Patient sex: M
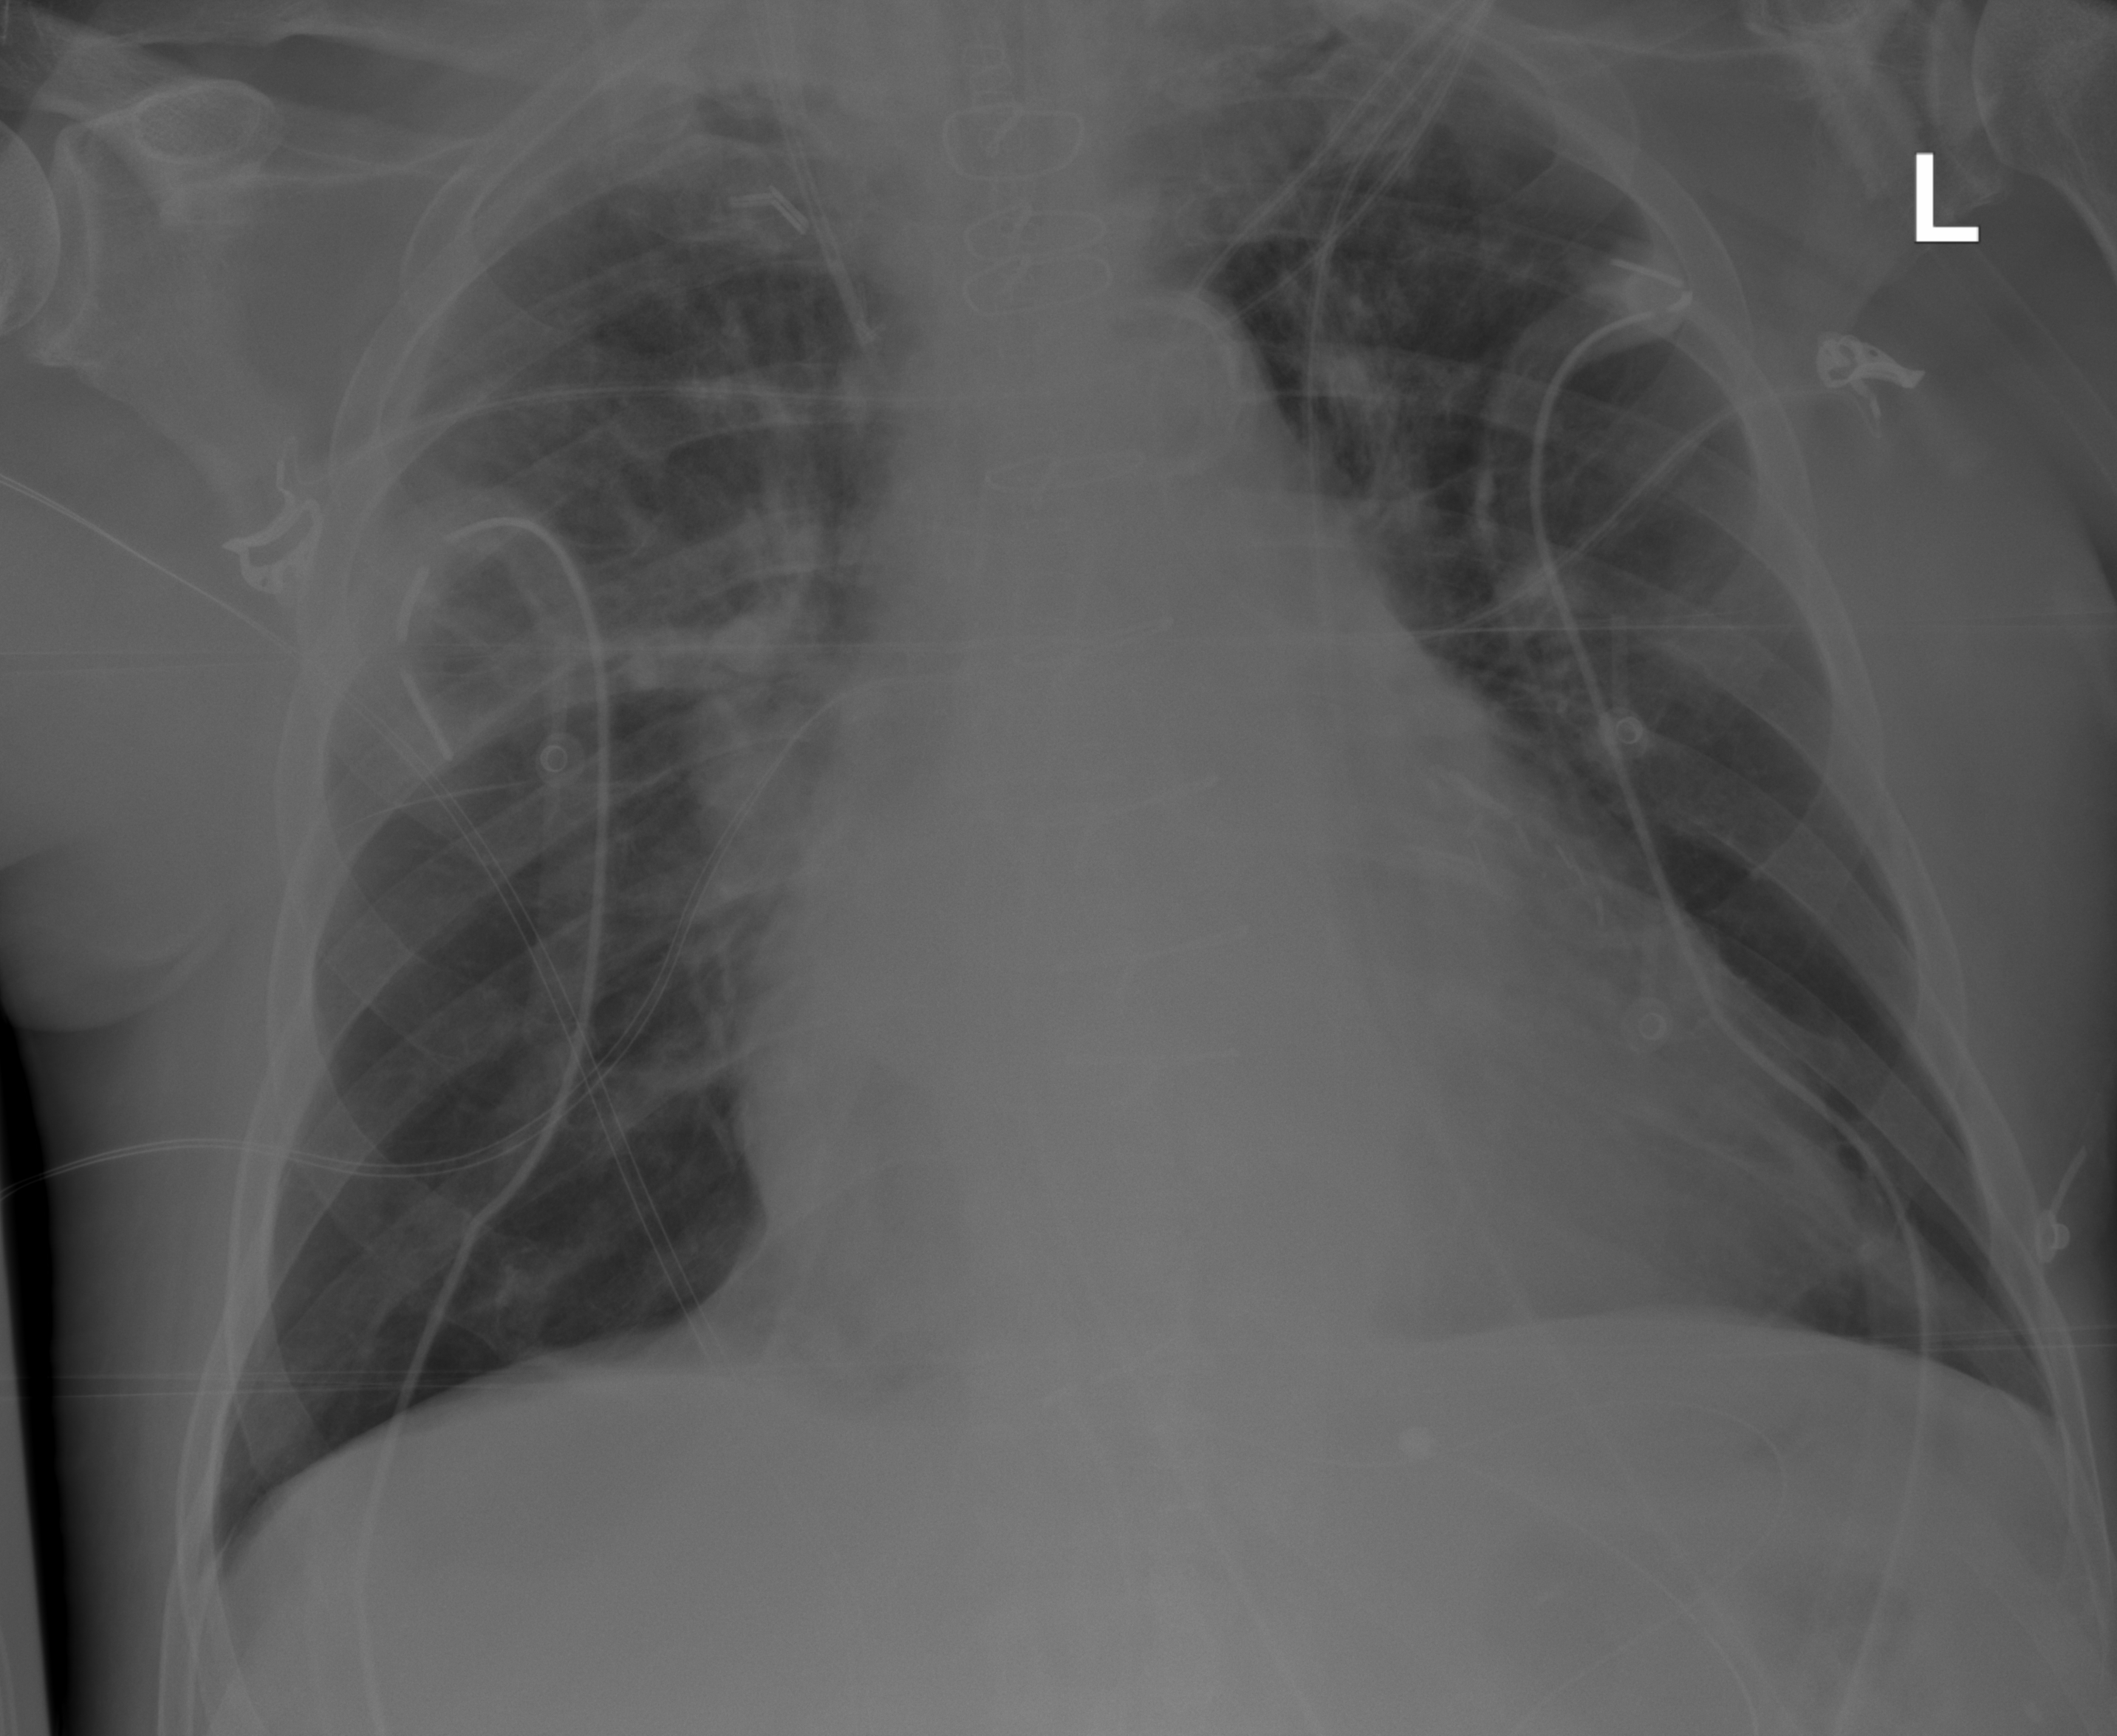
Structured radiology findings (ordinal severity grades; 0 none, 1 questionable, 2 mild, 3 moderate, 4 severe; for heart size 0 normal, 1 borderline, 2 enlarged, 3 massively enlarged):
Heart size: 3
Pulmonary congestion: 0
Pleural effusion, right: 0
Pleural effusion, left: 0
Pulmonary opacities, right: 0
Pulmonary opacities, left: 0
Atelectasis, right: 2
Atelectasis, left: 0